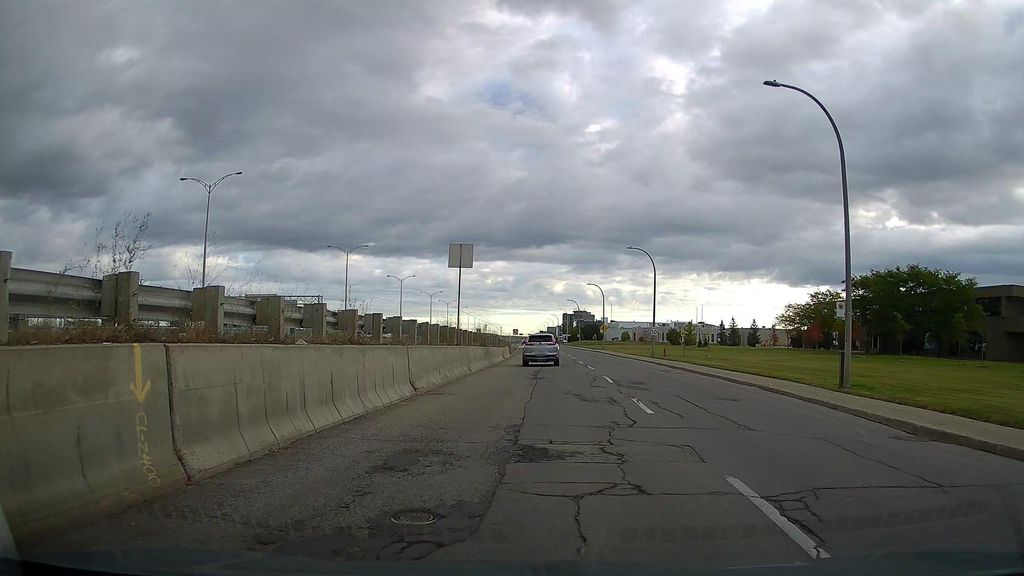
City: montreal